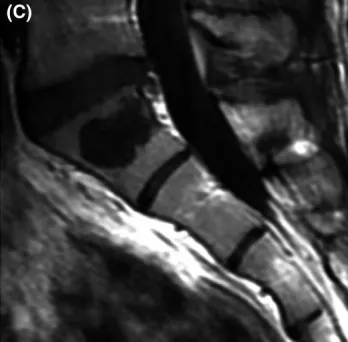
Imaging findings in case 1. On MRI of the sacral spine, the tumorous lesion has clear margins and is enclosed by the S1 vertebral body.no enhancement is observed in T1-weighted images with a gadolinium contrast medium No extraosseous lesion or enlargement is observed.
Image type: radiology (mri)